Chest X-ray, AP view. Patient: 56 years old, sex M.
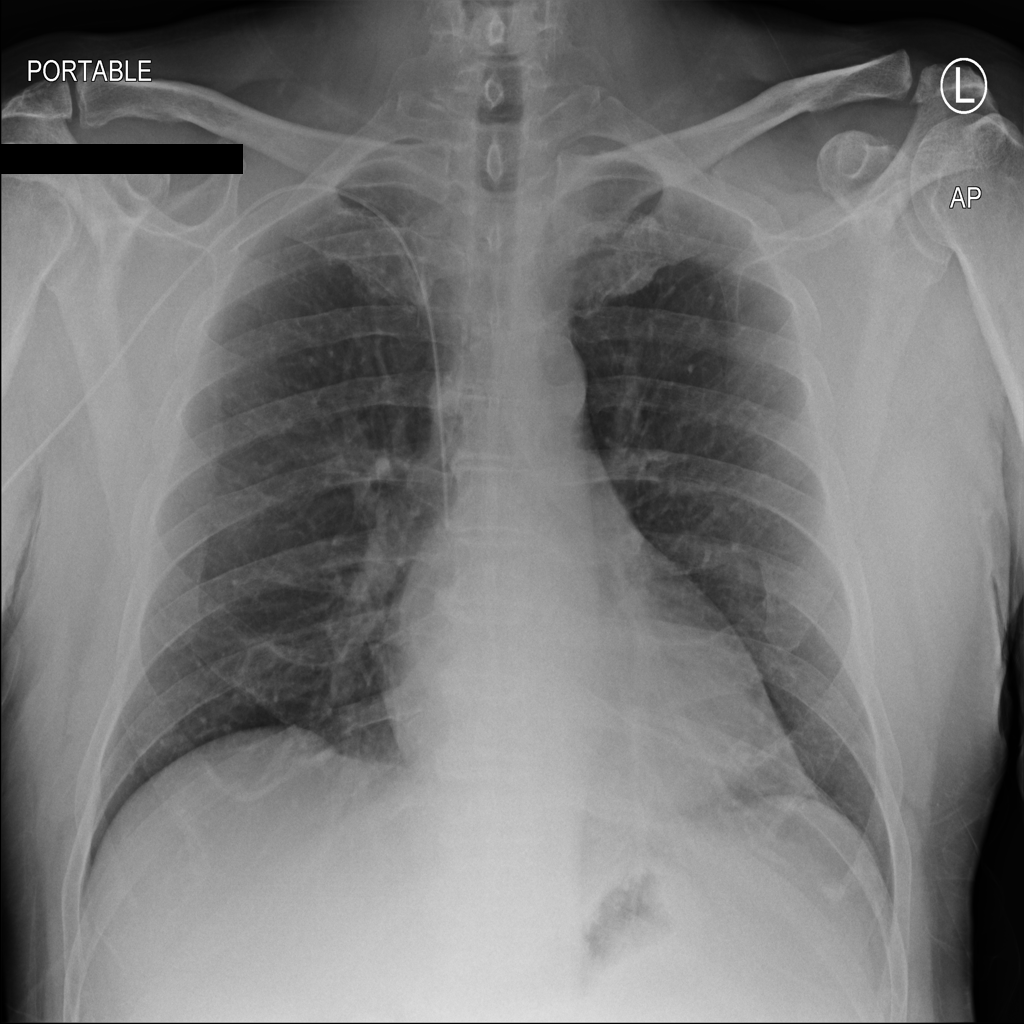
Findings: No Finding